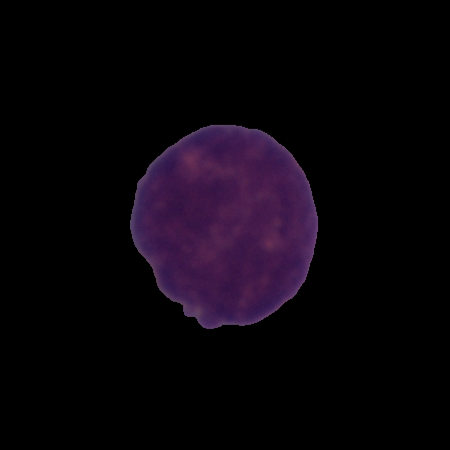
Label: healthy